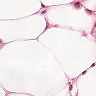
Metastatic tissue present: yes